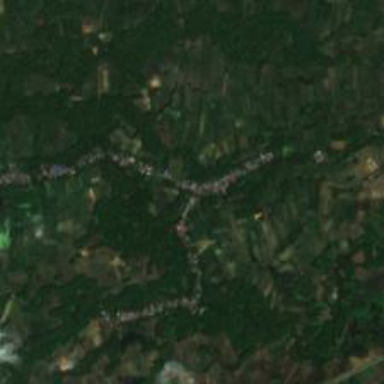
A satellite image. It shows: Village area.